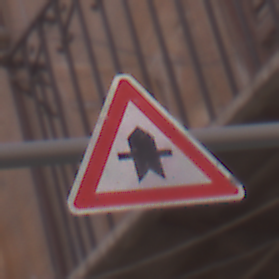
Verkehrszeichen: Vorfahrt
Umgebung: Outdoor, Urban
Tageszeit: MorningAfternoon
Wetter: Clear
Licht: Natural
Jahreszeit: NotSpecified
Kontrast: MediumContrast